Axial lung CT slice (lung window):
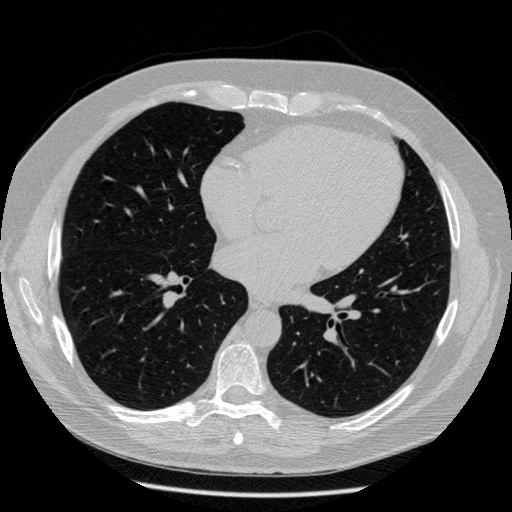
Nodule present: no